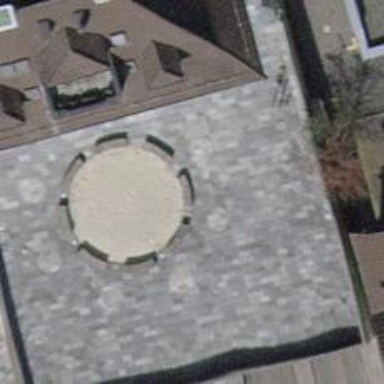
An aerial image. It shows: Concrete bench.